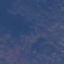
Label: HerbaceousVegetation